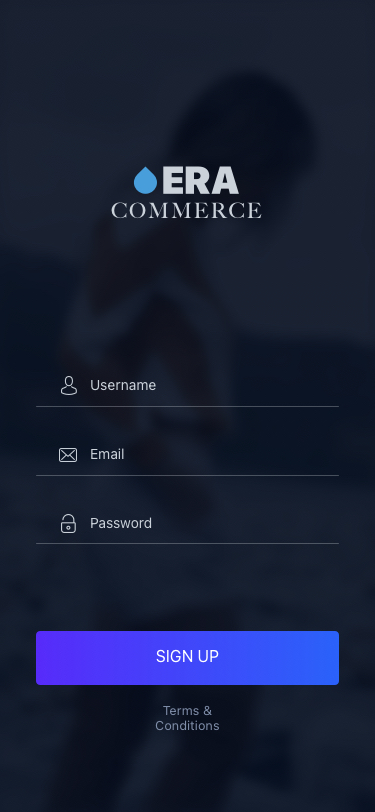
Text in this UI design:
Terms & Conditions
SIGN UP
Password
Email
Username